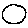
Label: circle